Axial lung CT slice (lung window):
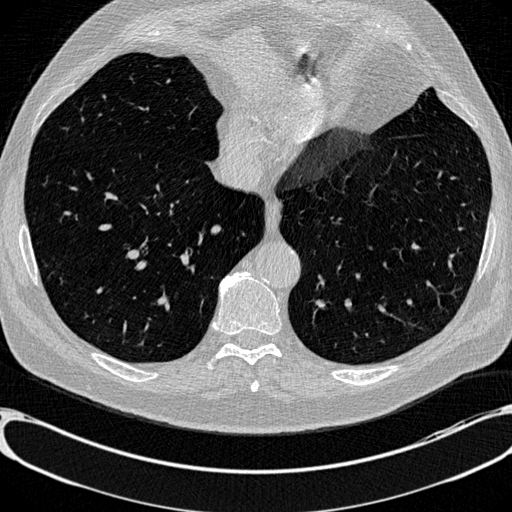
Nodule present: no